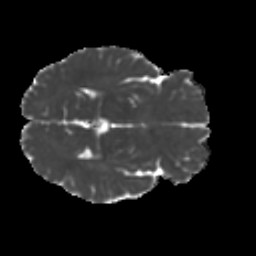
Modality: MD
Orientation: axial
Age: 30
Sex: male
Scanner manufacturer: ge
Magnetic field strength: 3 T
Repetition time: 7.8 s
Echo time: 0.0607 s